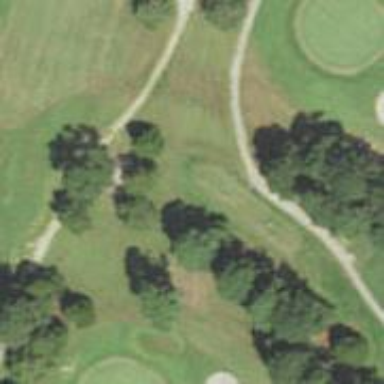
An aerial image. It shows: Golf tee.